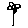
Label: flower